Question: I'm working with Ruby on Rails 4.1, streaming data from a Sidekiq process using ActionController::Live. In development, my streaming is working fantastic. In production (using Nginx/Puma), it's not going quite as well. Here's what's happening.
In production, referring to the image below of my Firebug, the "/events" is being fired multiple times. 'EventSource' This does not happen in development.

As long as my Sidekiq process is running, it will fire repeatedly at random intervals. As soon as my sidekiq process is complete, it will hang and not fire off any more. Then that last one will eventually time out (see red text in the image)
Here is my coffeescript:
'''
source = new EventSource('/events')
source.addEventListener 'my_event', (e) ->
console.log 'Got a message!'
# Add the content to the screen somewhere
'''
Referring to the Firebug image, it's almost like it times out during my Sidekiq process. I'm posting to redis from my worker.
'''
REDIS = Redis.new(url: 'redist://localhost:6379')
'''
'''
REDIS.publish('my_event', 'some data')
'''
Then I have the controller action that the EventSource is hooked up to:
'''
def events
response.headers["Content-Type"] = "text/event-stream"
redis = Redis.new(url: "redist://localhost:6379")
# blocks the current thread
redis.subscribe(['my_event', 'heartbeat']) do |on|
on.message do |event, data|
if event == 'heartbeat'
response.stream.write("event: heartbeat
data: heartbeat
")
elsif event == 'my_event'
response.stream.write("event: #{event}
")
response.stream.write("data: #{data.to_json}
")
end
end
end
rescue IOError
logger.info 'Events stream closed'
ensure
logger.info 'Stopping events streaming thread'
redis.quit
response.stream.close
end
'''
Again, this works 100% fantastic in development. My data from Sidekiq streams perfectly to the browser. The heartbeat stuff above is because of <URL>
Does anyone see something I'm doing wrong? Am I missing some form of setup for 'ActionController::Live' to work in production with Nginx/Puma?
At the VERY END of each of those requests from the image (where it seems to time out and attempt to do the next one), I get one line of data successfully. So is working it seems. But the single 'EventSource' is not staying open and listening for the data long enough, it just keep repeating.
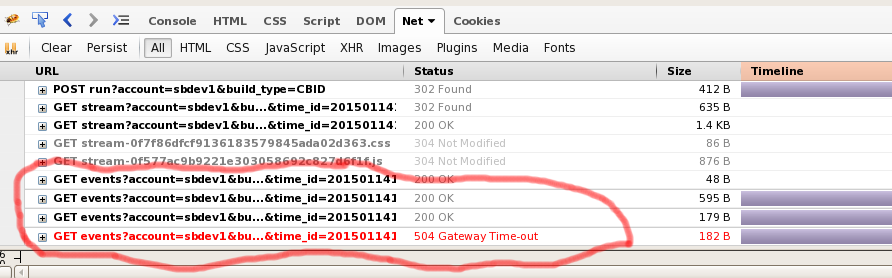
Answer: I had a similar issue with a recent project. I found it was my nginx config.
Add the following to the location section:
'''
proxy_set_header Connection '';
proxy_http_version 1.1;
chunked_transfer_encoding off;
proxy_buffering off;
proxy_cache off;
'''
This information was obtained from the following Stack Overflow discussion:
<URL>
Hope this helps.